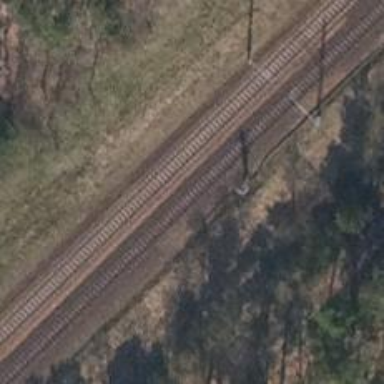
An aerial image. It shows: Railway signal.